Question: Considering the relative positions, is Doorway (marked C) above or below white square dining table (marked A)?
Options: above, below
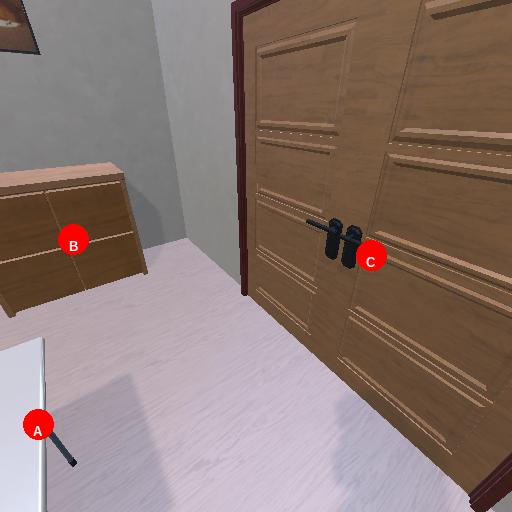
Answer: above